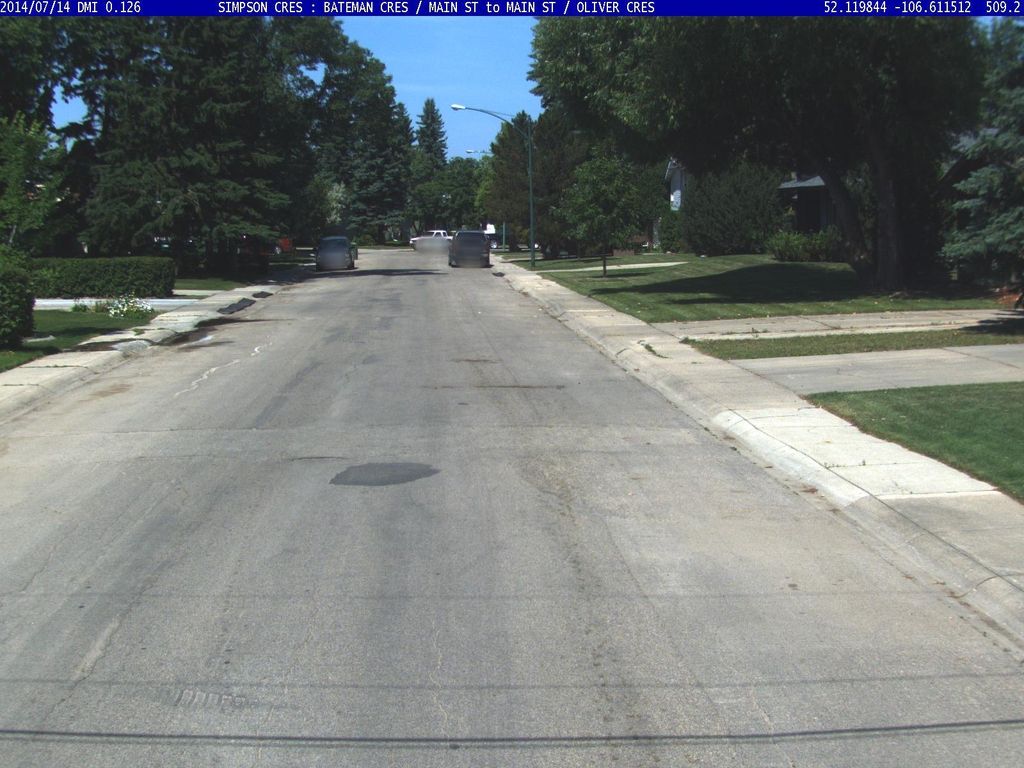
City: saskatoon